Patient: sex F, age 70
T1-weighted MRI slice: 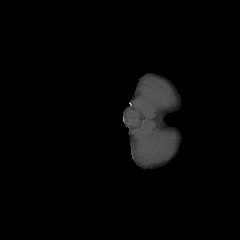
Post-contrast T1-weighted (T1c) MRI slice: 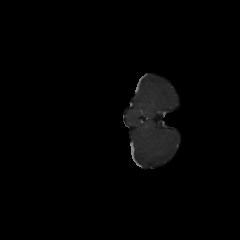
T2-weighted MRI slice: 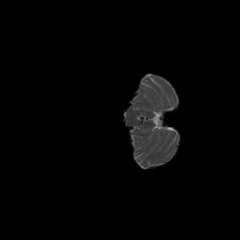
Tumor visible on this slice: no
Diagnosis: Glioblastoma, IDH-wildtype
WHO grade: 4